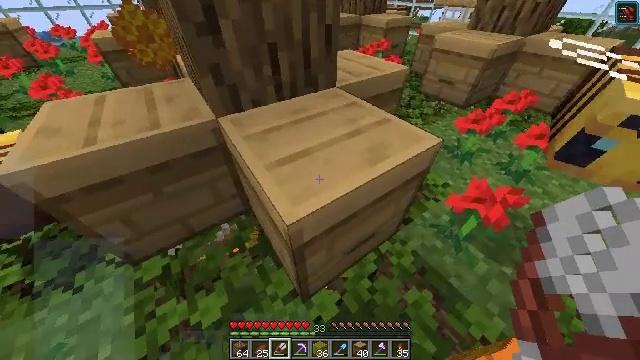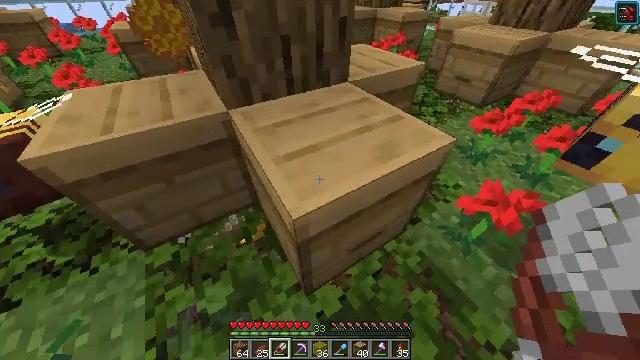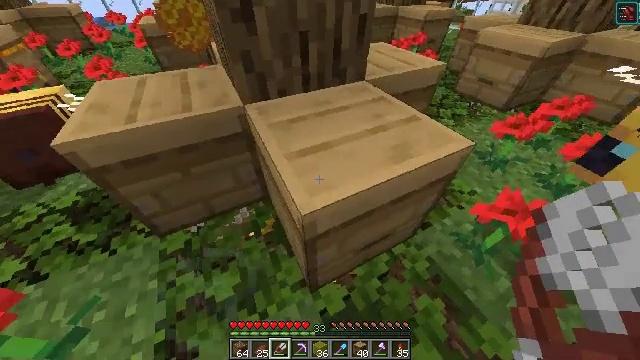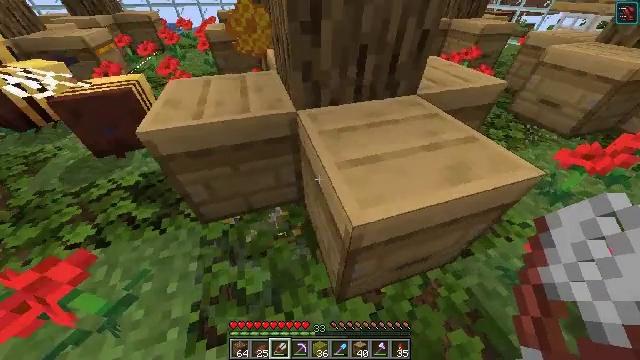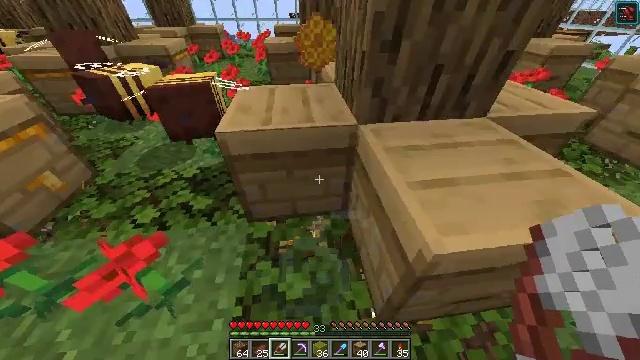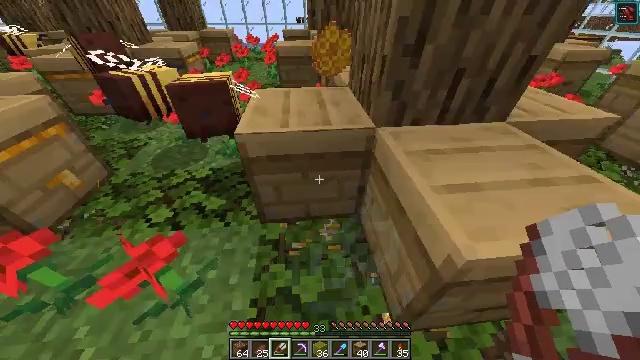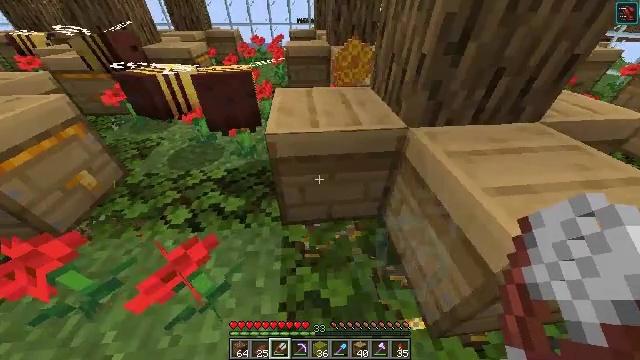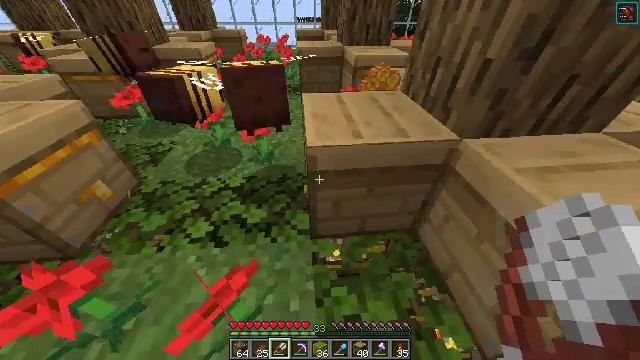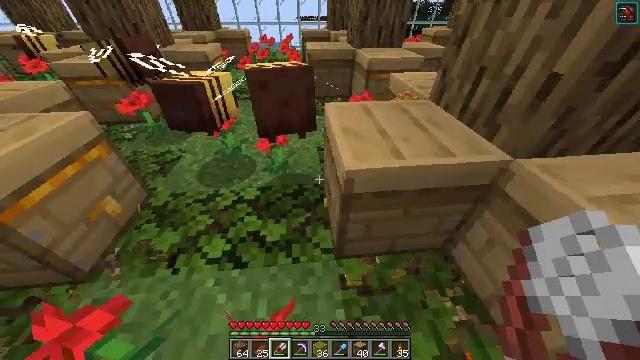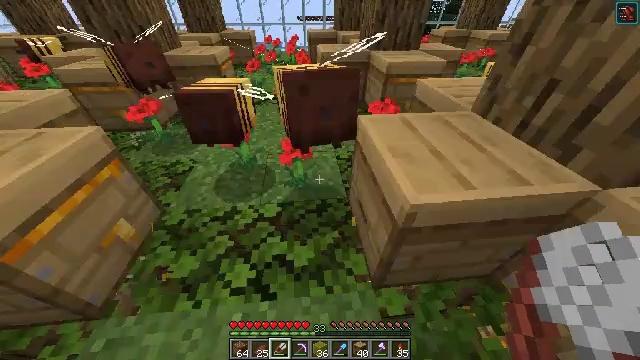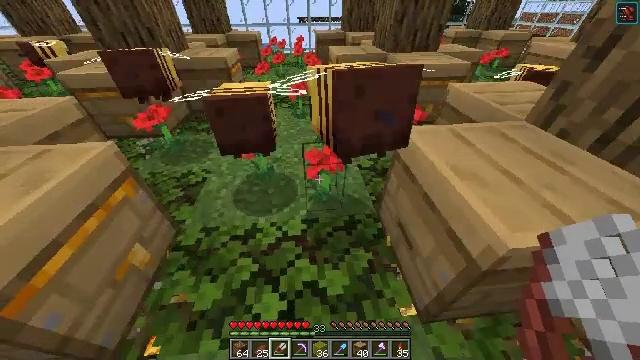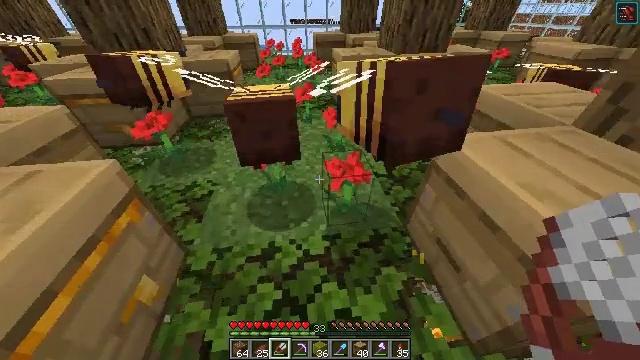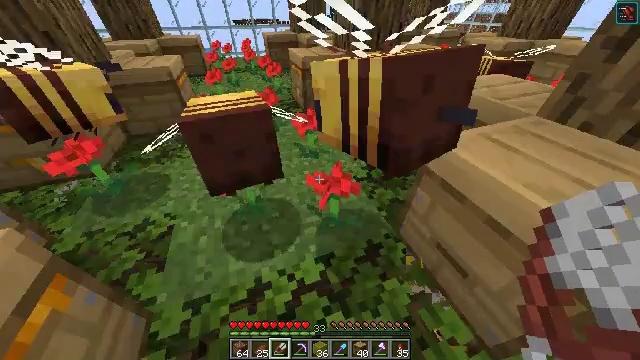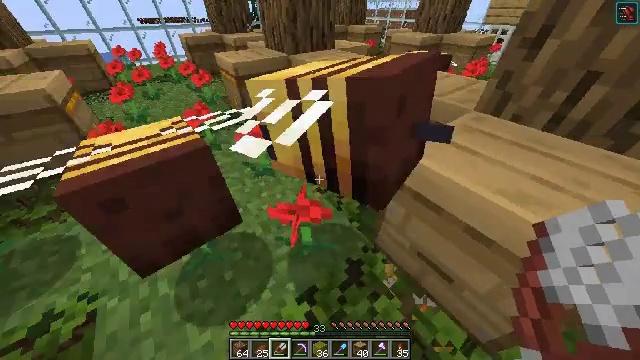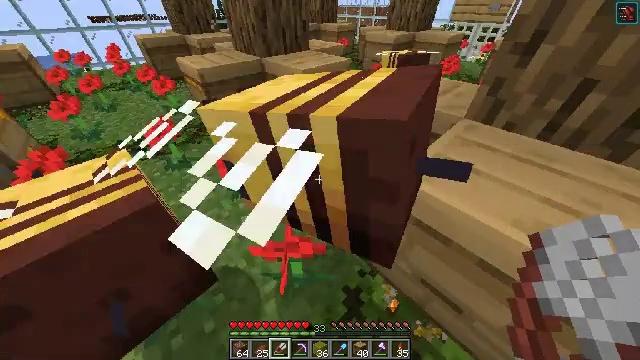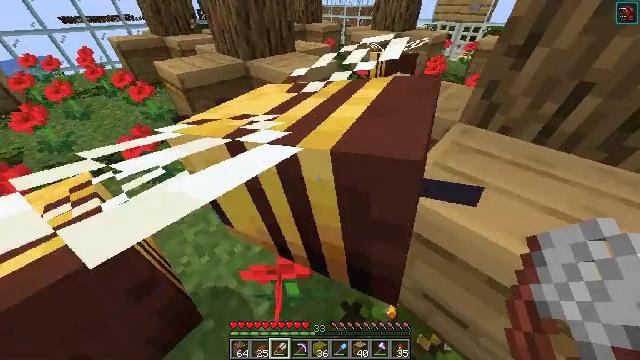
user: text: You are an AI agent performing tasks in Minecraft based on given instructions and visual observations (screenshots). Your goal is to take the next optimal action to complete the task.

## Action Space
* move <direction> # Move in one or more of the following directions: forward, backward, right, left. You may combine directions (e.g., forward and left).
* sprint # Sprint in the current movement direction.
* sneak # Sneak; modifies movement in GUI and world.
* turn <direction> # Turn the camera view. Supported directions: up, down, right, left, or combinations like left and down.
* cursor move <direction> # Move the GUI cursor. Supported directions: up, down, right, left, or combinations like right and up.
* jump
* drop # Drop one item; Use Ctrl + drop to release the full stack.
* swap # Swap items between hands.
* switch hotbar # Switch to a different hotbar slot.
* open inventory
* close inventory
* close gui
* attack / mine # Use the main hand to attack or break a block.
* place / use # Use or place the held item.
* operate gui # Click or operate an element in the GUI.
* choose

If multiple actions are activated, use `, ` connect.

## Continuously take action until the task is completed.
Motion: motion action
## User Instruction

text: Craft a honeycomb block.
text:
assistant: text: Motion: turn left and down, attack / mine
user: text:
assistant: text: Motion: turn left, attack / mine
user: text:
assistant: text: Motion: move left, turn left and up, attack / mine
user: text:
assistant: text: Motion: move left, turn left and up, attack / mine
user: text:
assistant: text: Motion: move left, turn left, attack / mine
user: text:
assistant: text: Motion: move forward and move left, attack / mine
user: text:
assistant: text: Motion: move forward and move left, attack / mine
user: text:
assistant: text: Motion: move forward and move left, attack / mine
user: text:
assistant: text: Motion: move forward and move left, attack / mine
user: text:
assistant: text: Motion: move forward and move left, attack / mine
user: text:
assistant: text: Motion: move forward and move left, turn right, attack / mine
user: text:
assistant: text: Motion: move forward, turn right, attack / mine
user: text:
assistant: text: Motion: move forward, turn right, attack / mine
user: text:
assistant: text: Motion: move forward, turn right, attack / mine
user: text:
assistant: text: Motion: move forward, turn right, attack / mine
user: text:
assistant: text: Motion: move forward, turn right, attack / mine
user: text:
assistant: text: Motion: move forward, turn right, attack / mine
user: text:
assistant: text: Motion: move forward, turn right, attack / mine
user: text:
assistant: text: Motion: move forward, turn right, attack / mine
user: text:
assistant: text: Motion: move forward, attack / mine
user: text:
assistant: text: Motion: attack / mine
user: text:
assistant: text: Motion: attack / mine
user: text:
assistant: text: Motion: attack / mine
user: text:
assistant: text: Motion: attack / mine
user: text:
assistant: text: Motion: attack / mine
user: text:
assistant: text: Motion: attack / mine
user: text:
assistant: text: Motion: turn left, attack / mine
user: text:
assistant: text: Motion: turn left and up, attack / mine
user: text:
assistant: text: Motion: turn left and up, attack / mine
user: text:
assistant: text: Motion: turn left and up, attack / mine